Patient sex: F
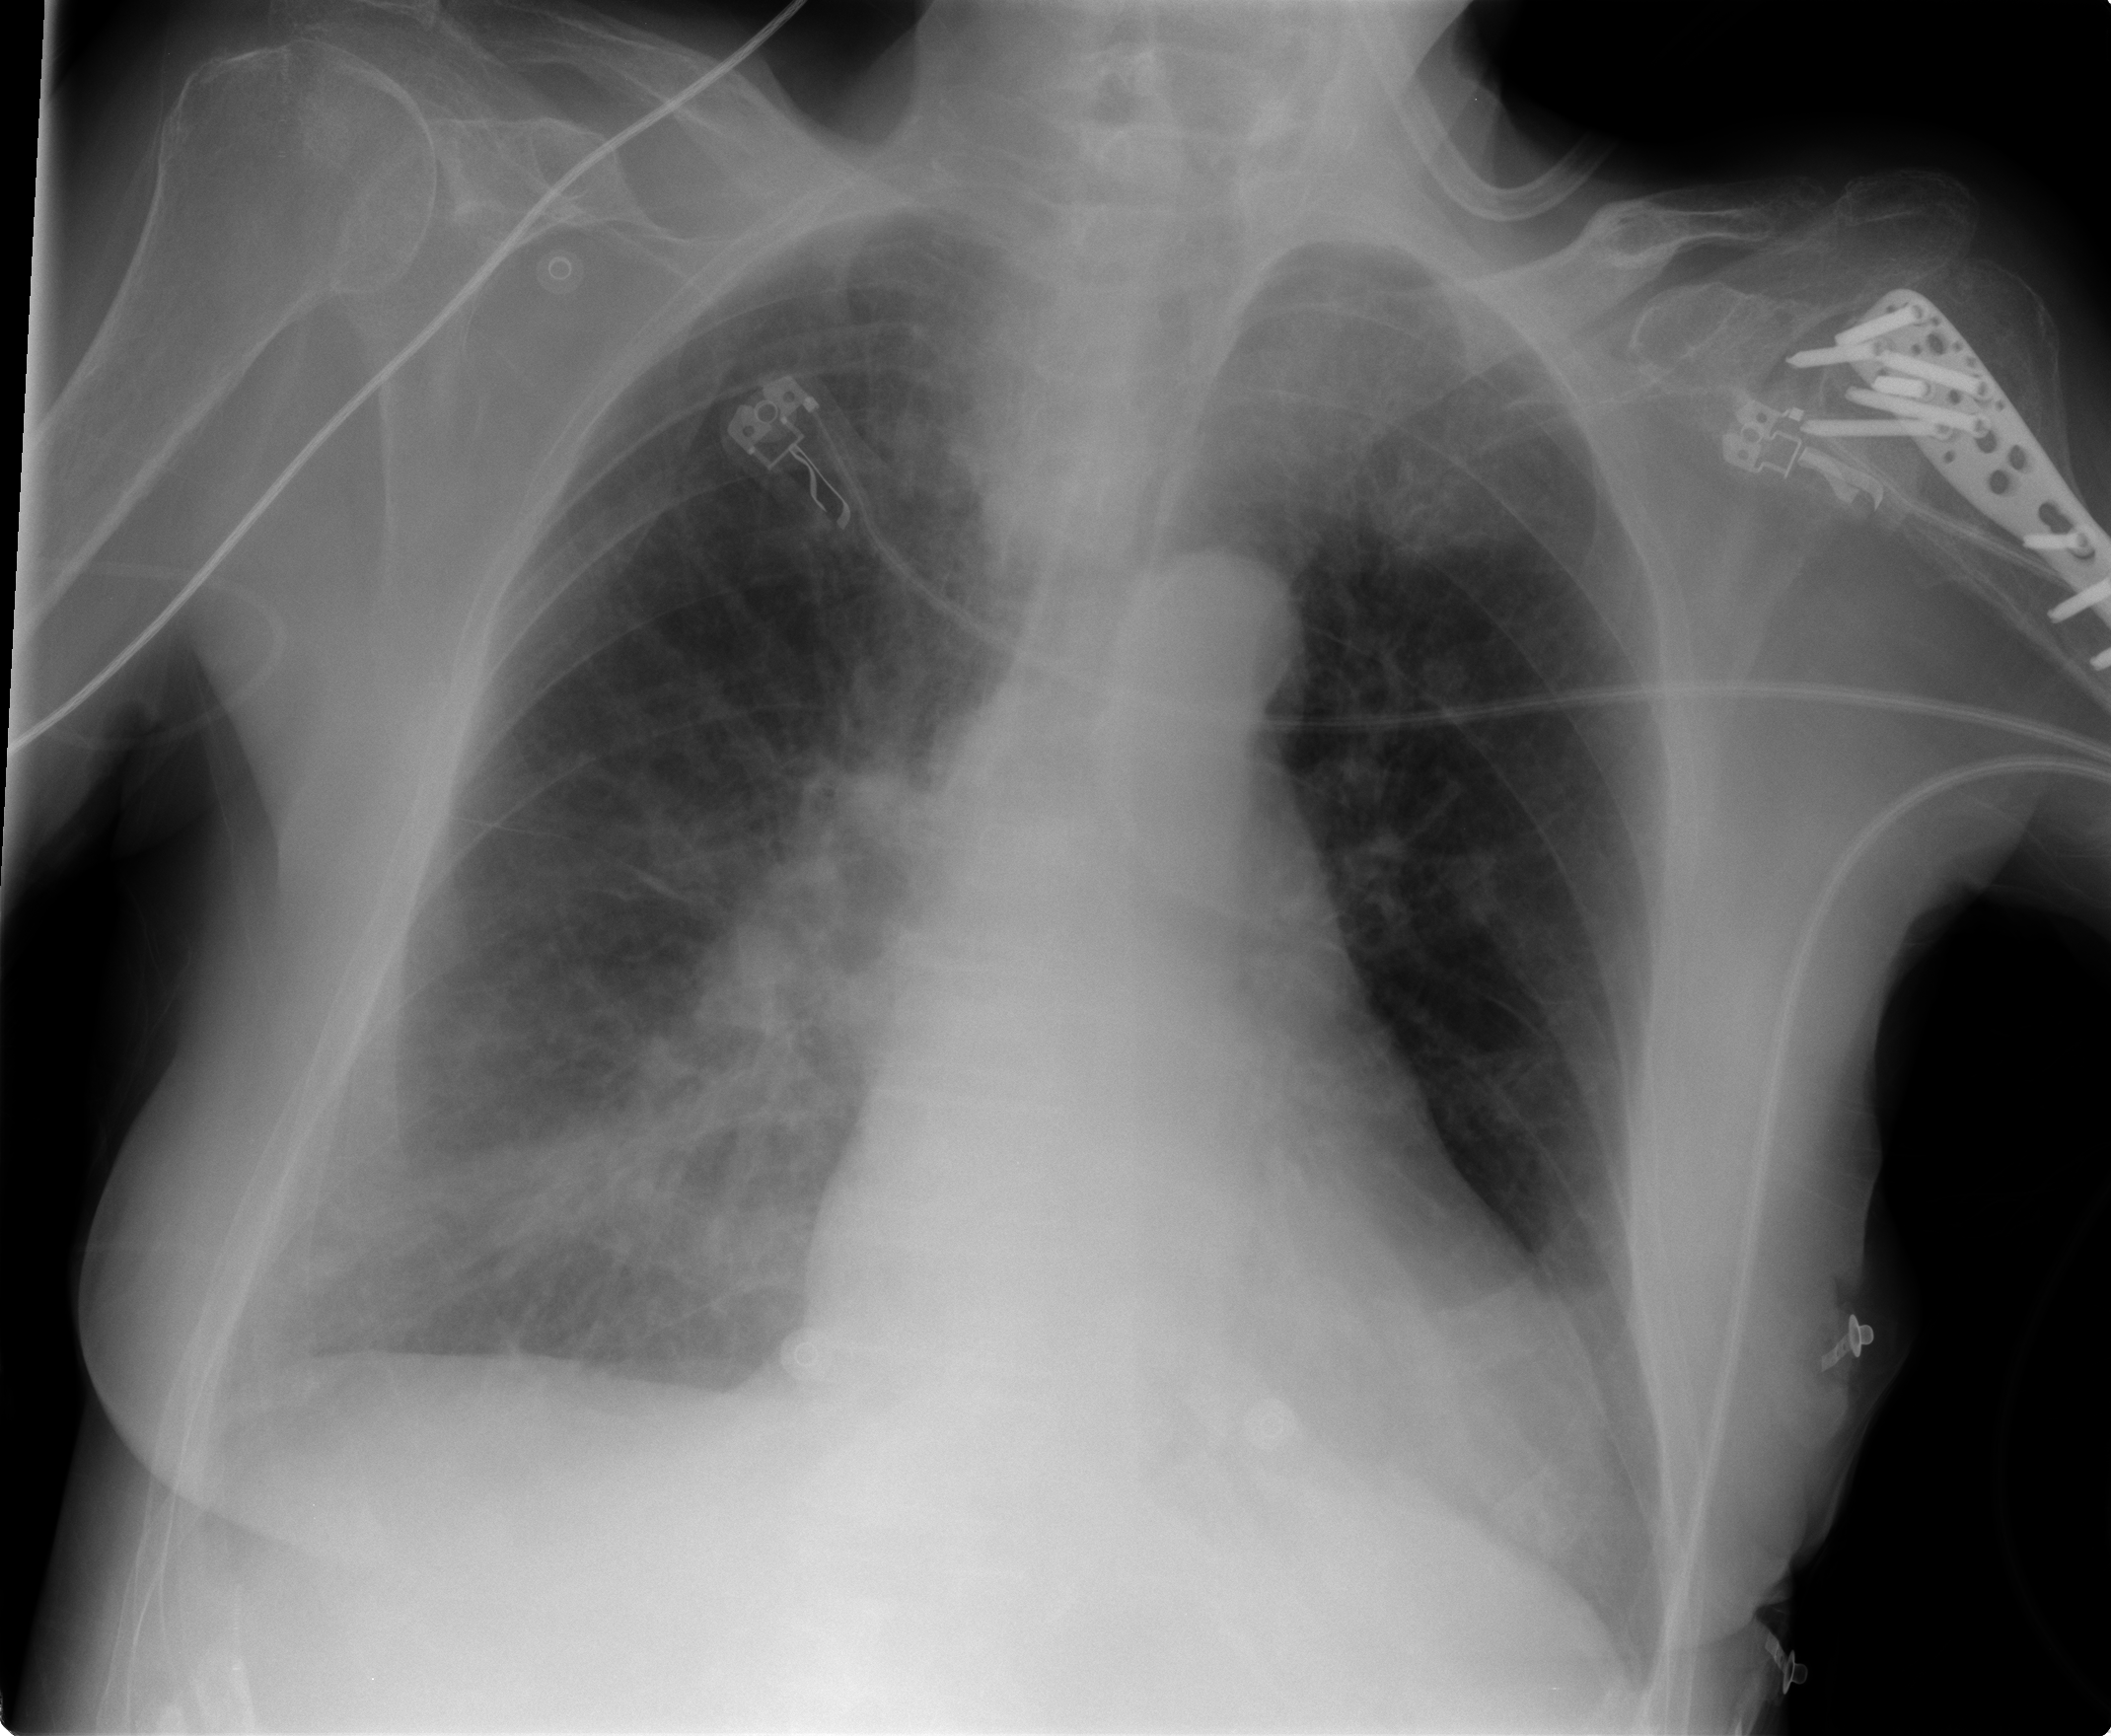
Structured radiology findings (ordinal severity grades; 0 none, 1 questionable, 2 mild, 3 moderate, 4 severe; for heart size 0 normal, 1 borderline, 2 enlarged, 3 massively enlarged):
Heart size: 2
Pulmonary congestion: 1
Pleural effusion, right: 1
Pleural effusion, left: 1
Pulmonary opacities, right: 2
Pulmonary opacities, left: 0
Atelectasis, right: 2
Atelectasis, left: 2